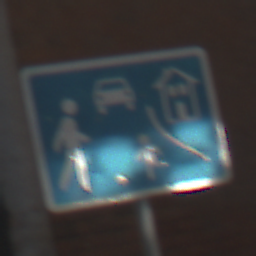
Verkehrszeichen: BeginnVerkehrsberuhigterBereich
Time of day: Midday
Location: Outdoor (Urban)
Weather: Clear
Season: NotSpecified
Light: Natural